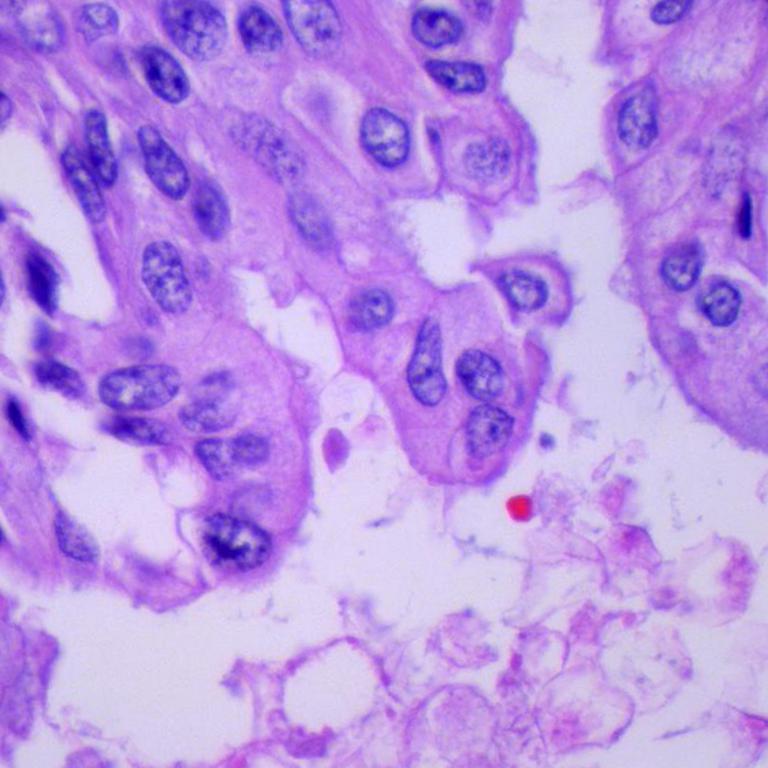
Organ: lung
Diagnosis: adenocarcinomas